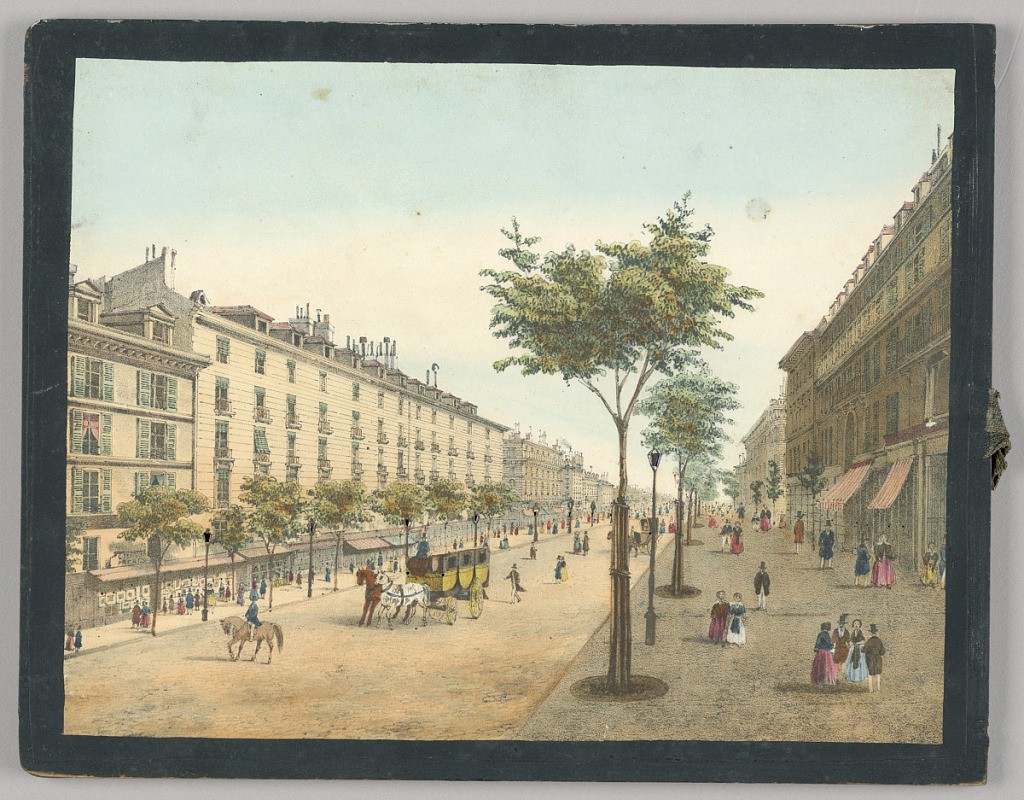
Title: Print
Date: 1840-1845
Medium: Colored lithograph on wood frame
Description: Horizontal rectangle. View of street faced with buildings containing shops, lined with trees, and with people on the sidewalks. Street recedes from lower left corner to right centre. Printed caption affixed to wood frame at back. Pierced for night effect when viewed against light.